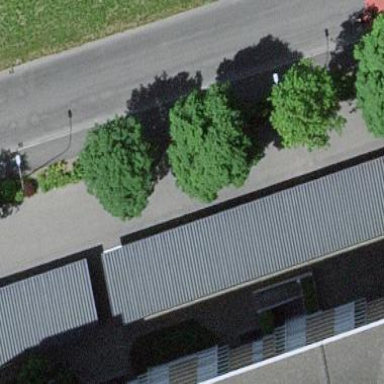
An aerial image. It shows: View of roof of building.